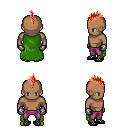
a pixel art fantasy rpg character, male body template, human, dark skin, green cape, magenta pants, red mohawk hairstyle, metal gloves, ghillies, four views (front, back, left, right), 2x2 character sprite sheet, small pixel art, hard edges, no anti-aliasing